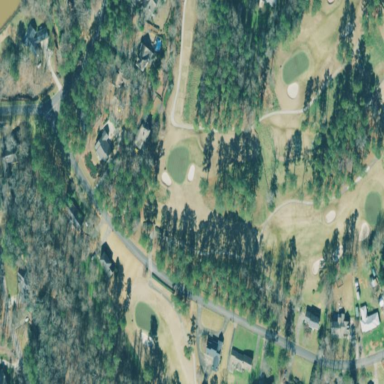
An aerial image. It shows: Water hazard on golf course.